Interaction volume radius: 5 \u00c5
Interaction volume height: 35 \u00c5
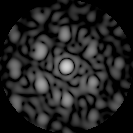
Disorder parameter: 0.5576